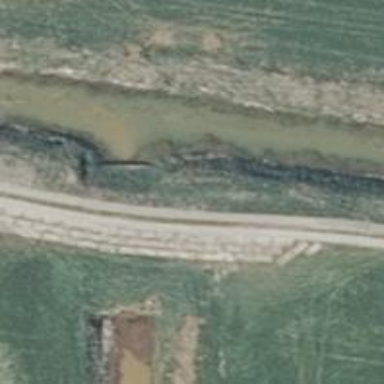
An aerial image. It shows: Culvert tunnel.